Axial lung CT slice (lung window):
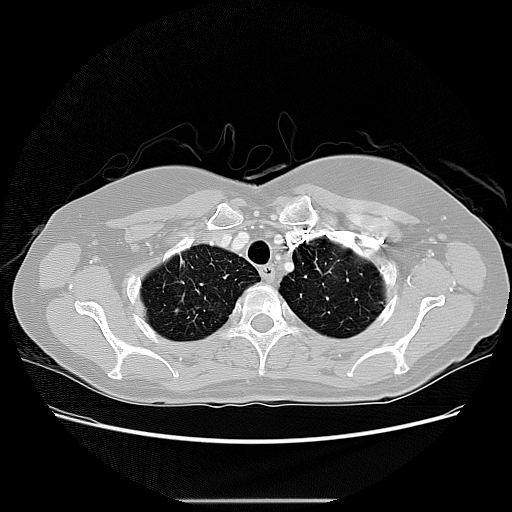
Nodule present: no